Question: I am trying to create HR with heading and label.
It should look like:

Codepan: <URL>
I am not good with css, I appreciate if someone can tell what components of bootstrap should I use. Or change in css
html:
'''
<h3> <span>Top pics </span> <span>Popular </span> <span> Friend analysis </span> </h3></t>
<hr>
<h6>Article changes everyday, come back for more</h6>
<h3> IT should look like this
</h3>
<img src="http://i43.tinypic.com/33tgdn8.png">
'''
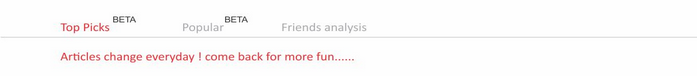
Answer: I looked at your screenshot and created the HTML using Bootstrap 3 and CSS. Please look at <URL>.
'''
<div class="container">
<div class="row">
<div class="menu col-md-8">
<ul>
<li>Top picks<span>beta</span></li>
<li>Popular<span>beta</span></li>
<li>Friends analysis</li>
<hr>
</ul>
<p class="custom-alert">Article changes everyday! come back for more fun......<p>
</div>
</div><!--./row-->
</div><!--./container -->
'''
'''
body {
font-size: 130%;
color: gray;
}
hr {
margin-top: 1%;
}
.menu > ul {
display: block;
list-style: none;
}
.menu > ul > li {
display: inline;
padding-right: 10%;
}
.menu > ul > li:first-child {
color: red;
}
.menu > ul > li:last-child {
padding-right: 0;
}
.menu > ul > li > span {
color: black;
font-size: 80%;
text-transform: uppercase;
vertical-align: super;
padding: 1%;
}
.custom-alert {
padding-left: 7%;
color: red;
}
'''